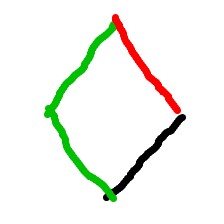
Shape: rhombus